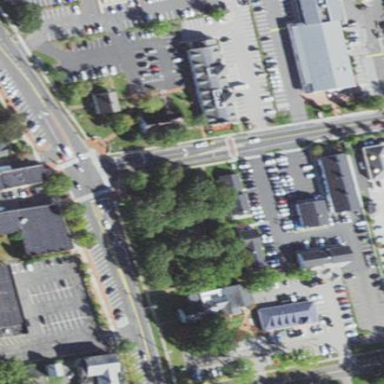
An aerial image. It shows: Retail area.